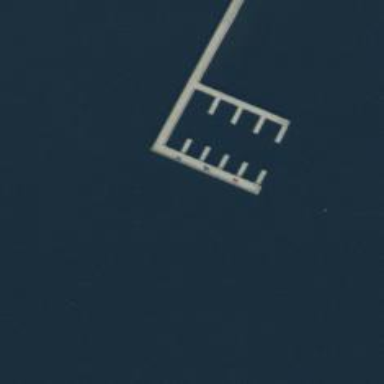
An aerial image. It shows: Pier with mooring facilities.